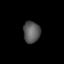
Tissue: lung
Cell type: Epithelial cells
Senescence score: 0.1282
Nuclear area (px): 352
Mean DAPI intensity: 90.903